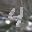
Label: 4